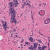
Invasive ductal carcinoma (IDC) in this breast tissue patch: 0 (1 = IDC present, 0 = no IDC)